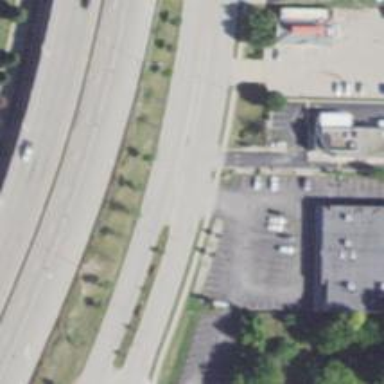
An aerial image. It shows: Secondary road with separate sidewalks.